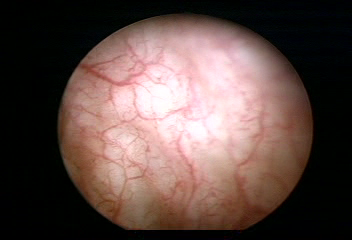
Modality: WLC
Class: Normal mucosa
Bladder cancer association: No